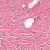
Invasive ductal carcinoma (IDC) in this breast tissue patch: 0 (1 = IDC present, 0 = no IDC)